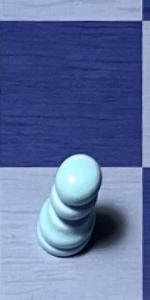
Label: Pawn_White